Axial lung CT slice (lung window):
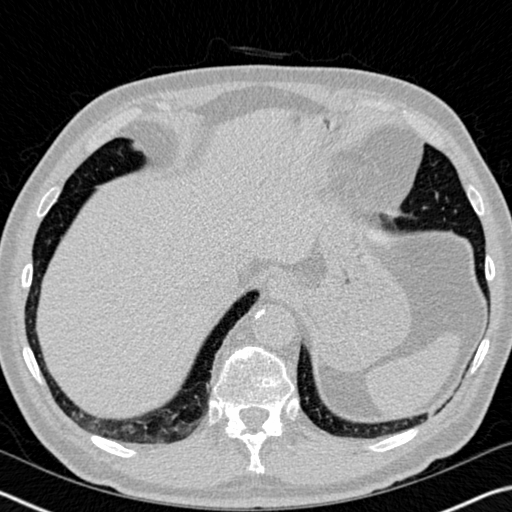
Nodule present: no